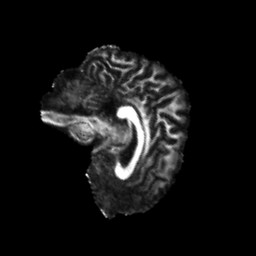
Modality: FA
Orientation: sagittal
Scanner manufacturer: siemens
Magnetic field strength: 3 T
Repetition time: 4 s
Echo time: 0.0594 s